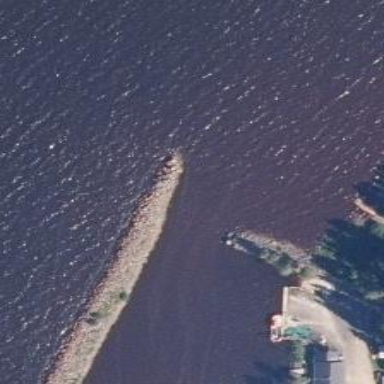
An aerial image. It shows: Breakwater structure.